Field crop: tomato
Growth stage: 1
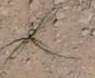
Species: cyperus